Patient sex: F
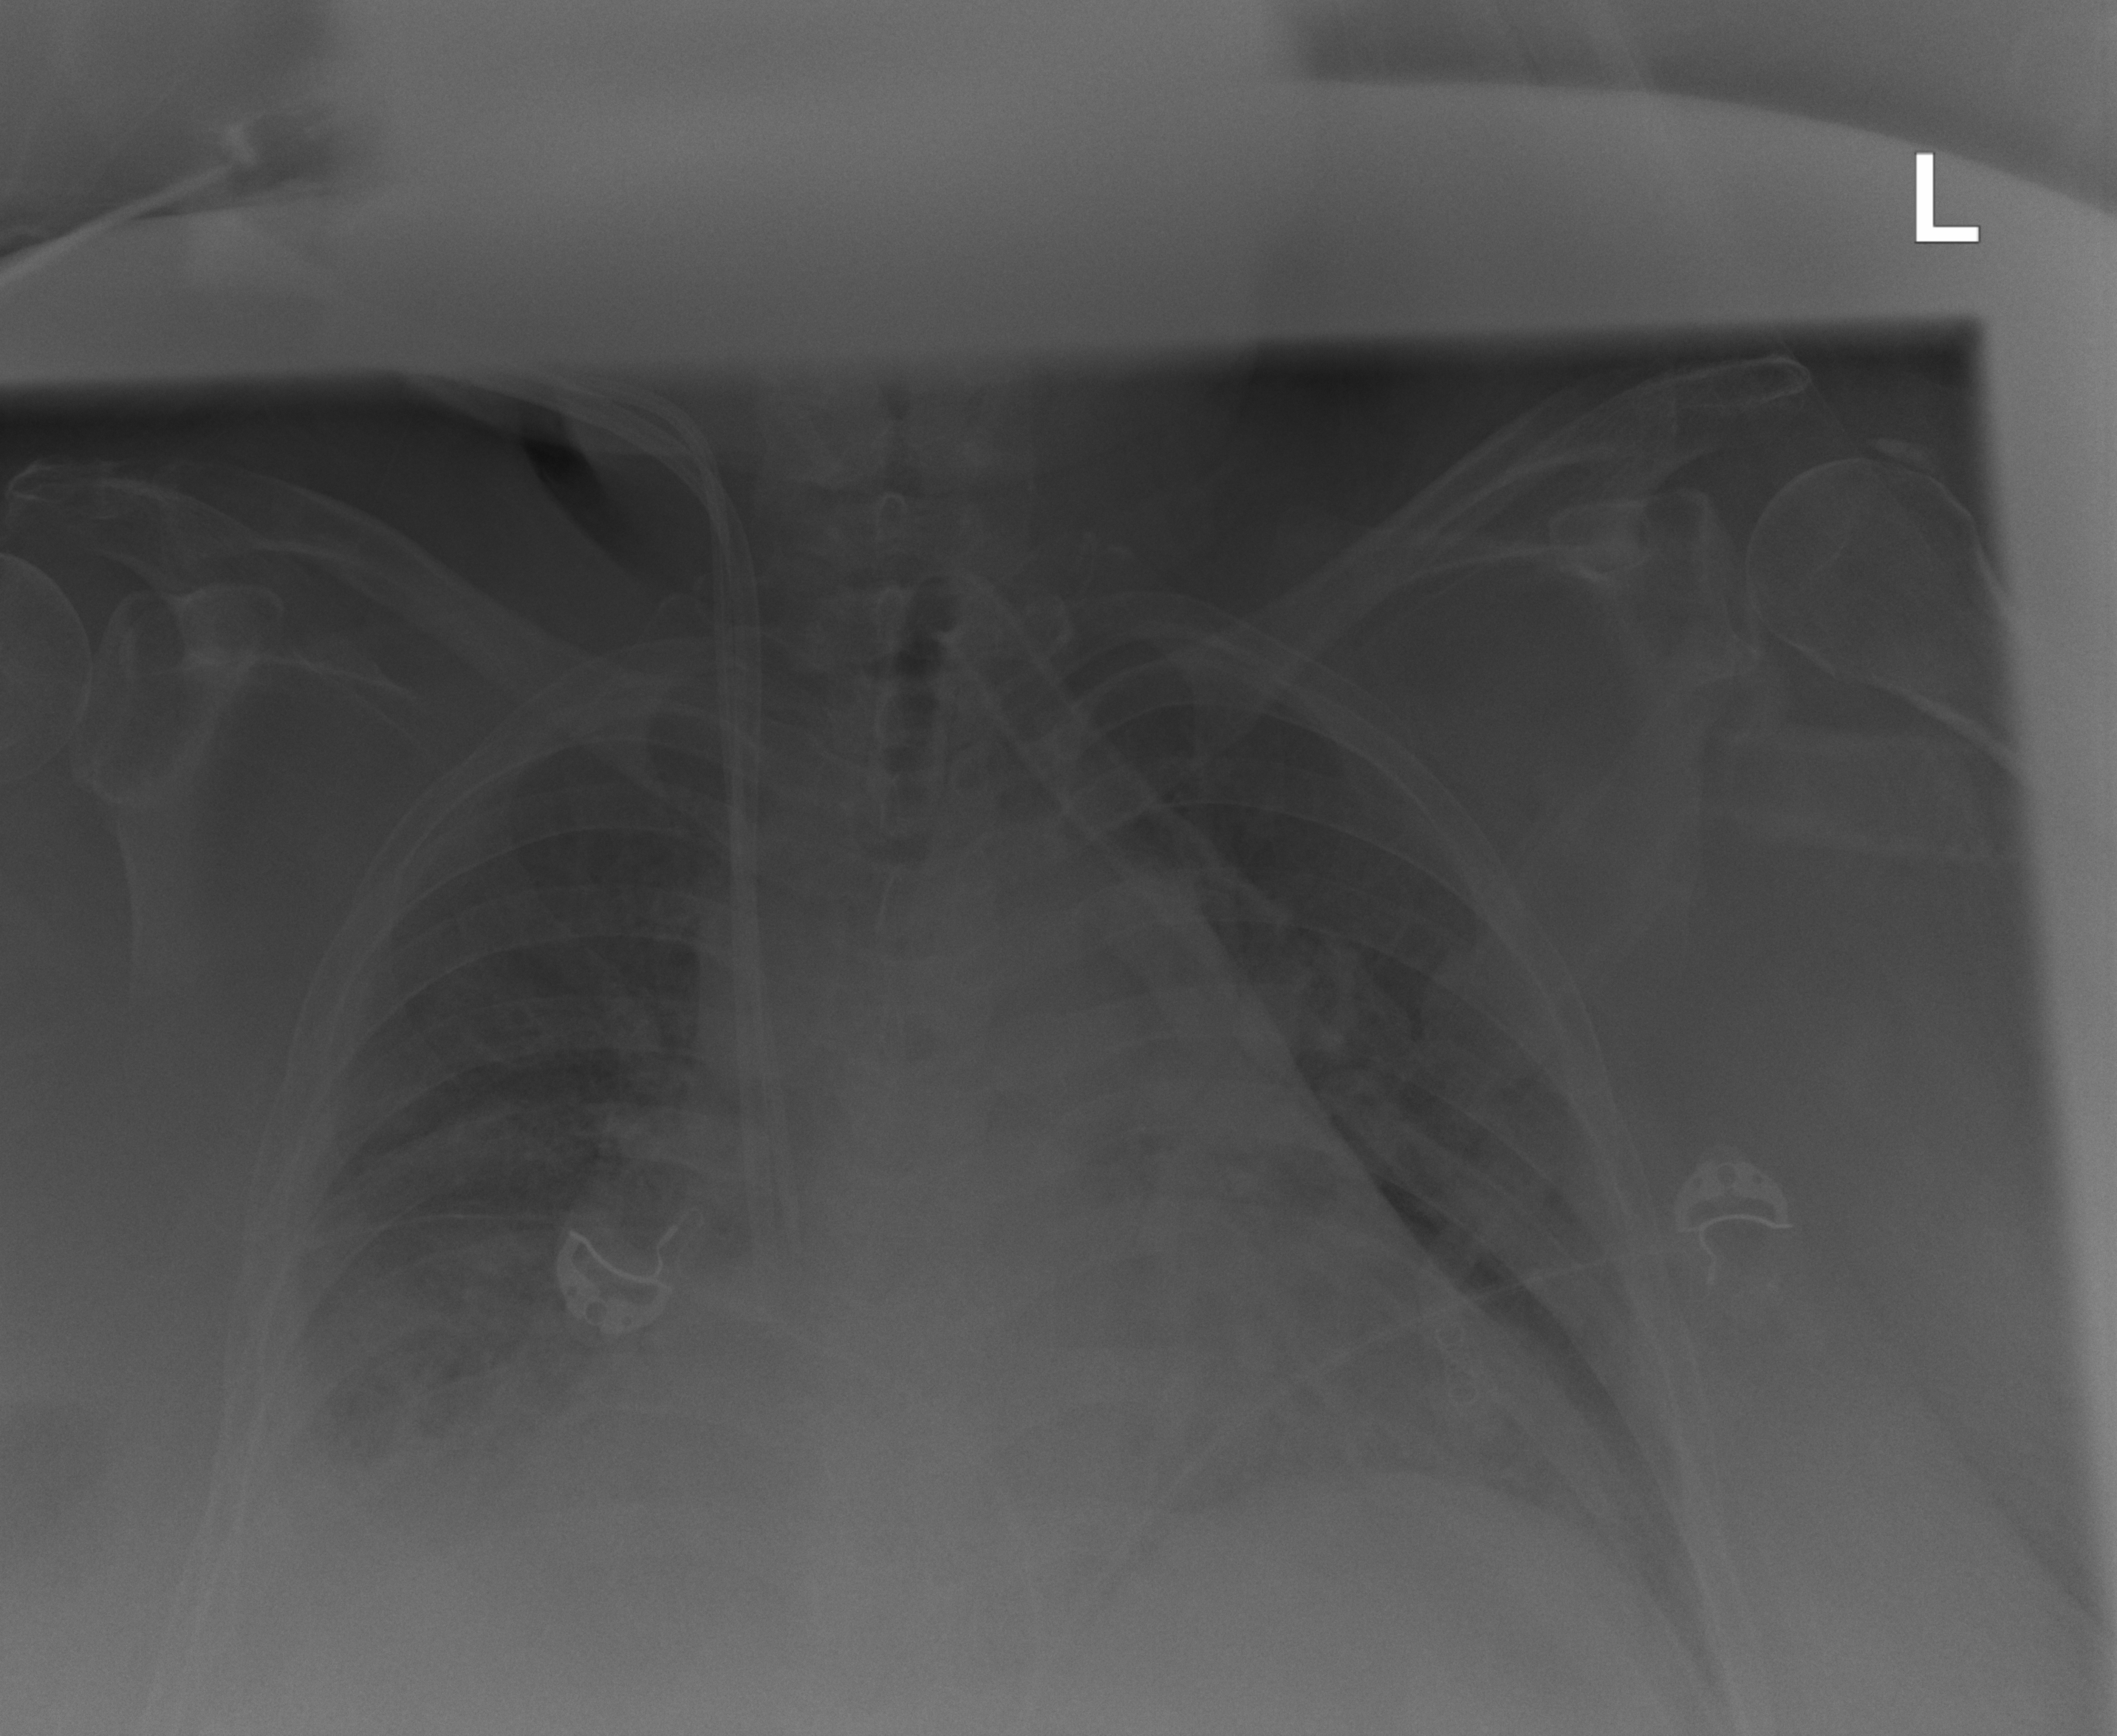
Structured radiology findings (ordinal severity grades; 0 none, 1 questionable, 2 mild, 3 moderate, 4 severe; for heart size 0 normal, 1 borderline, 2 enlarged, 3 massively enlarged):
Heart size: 1
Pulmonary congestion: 2
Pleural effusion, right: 2
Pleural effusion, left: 0
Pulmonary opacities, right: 2
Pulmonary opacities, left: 2
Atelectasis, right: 2
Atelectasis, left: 2